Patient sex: F
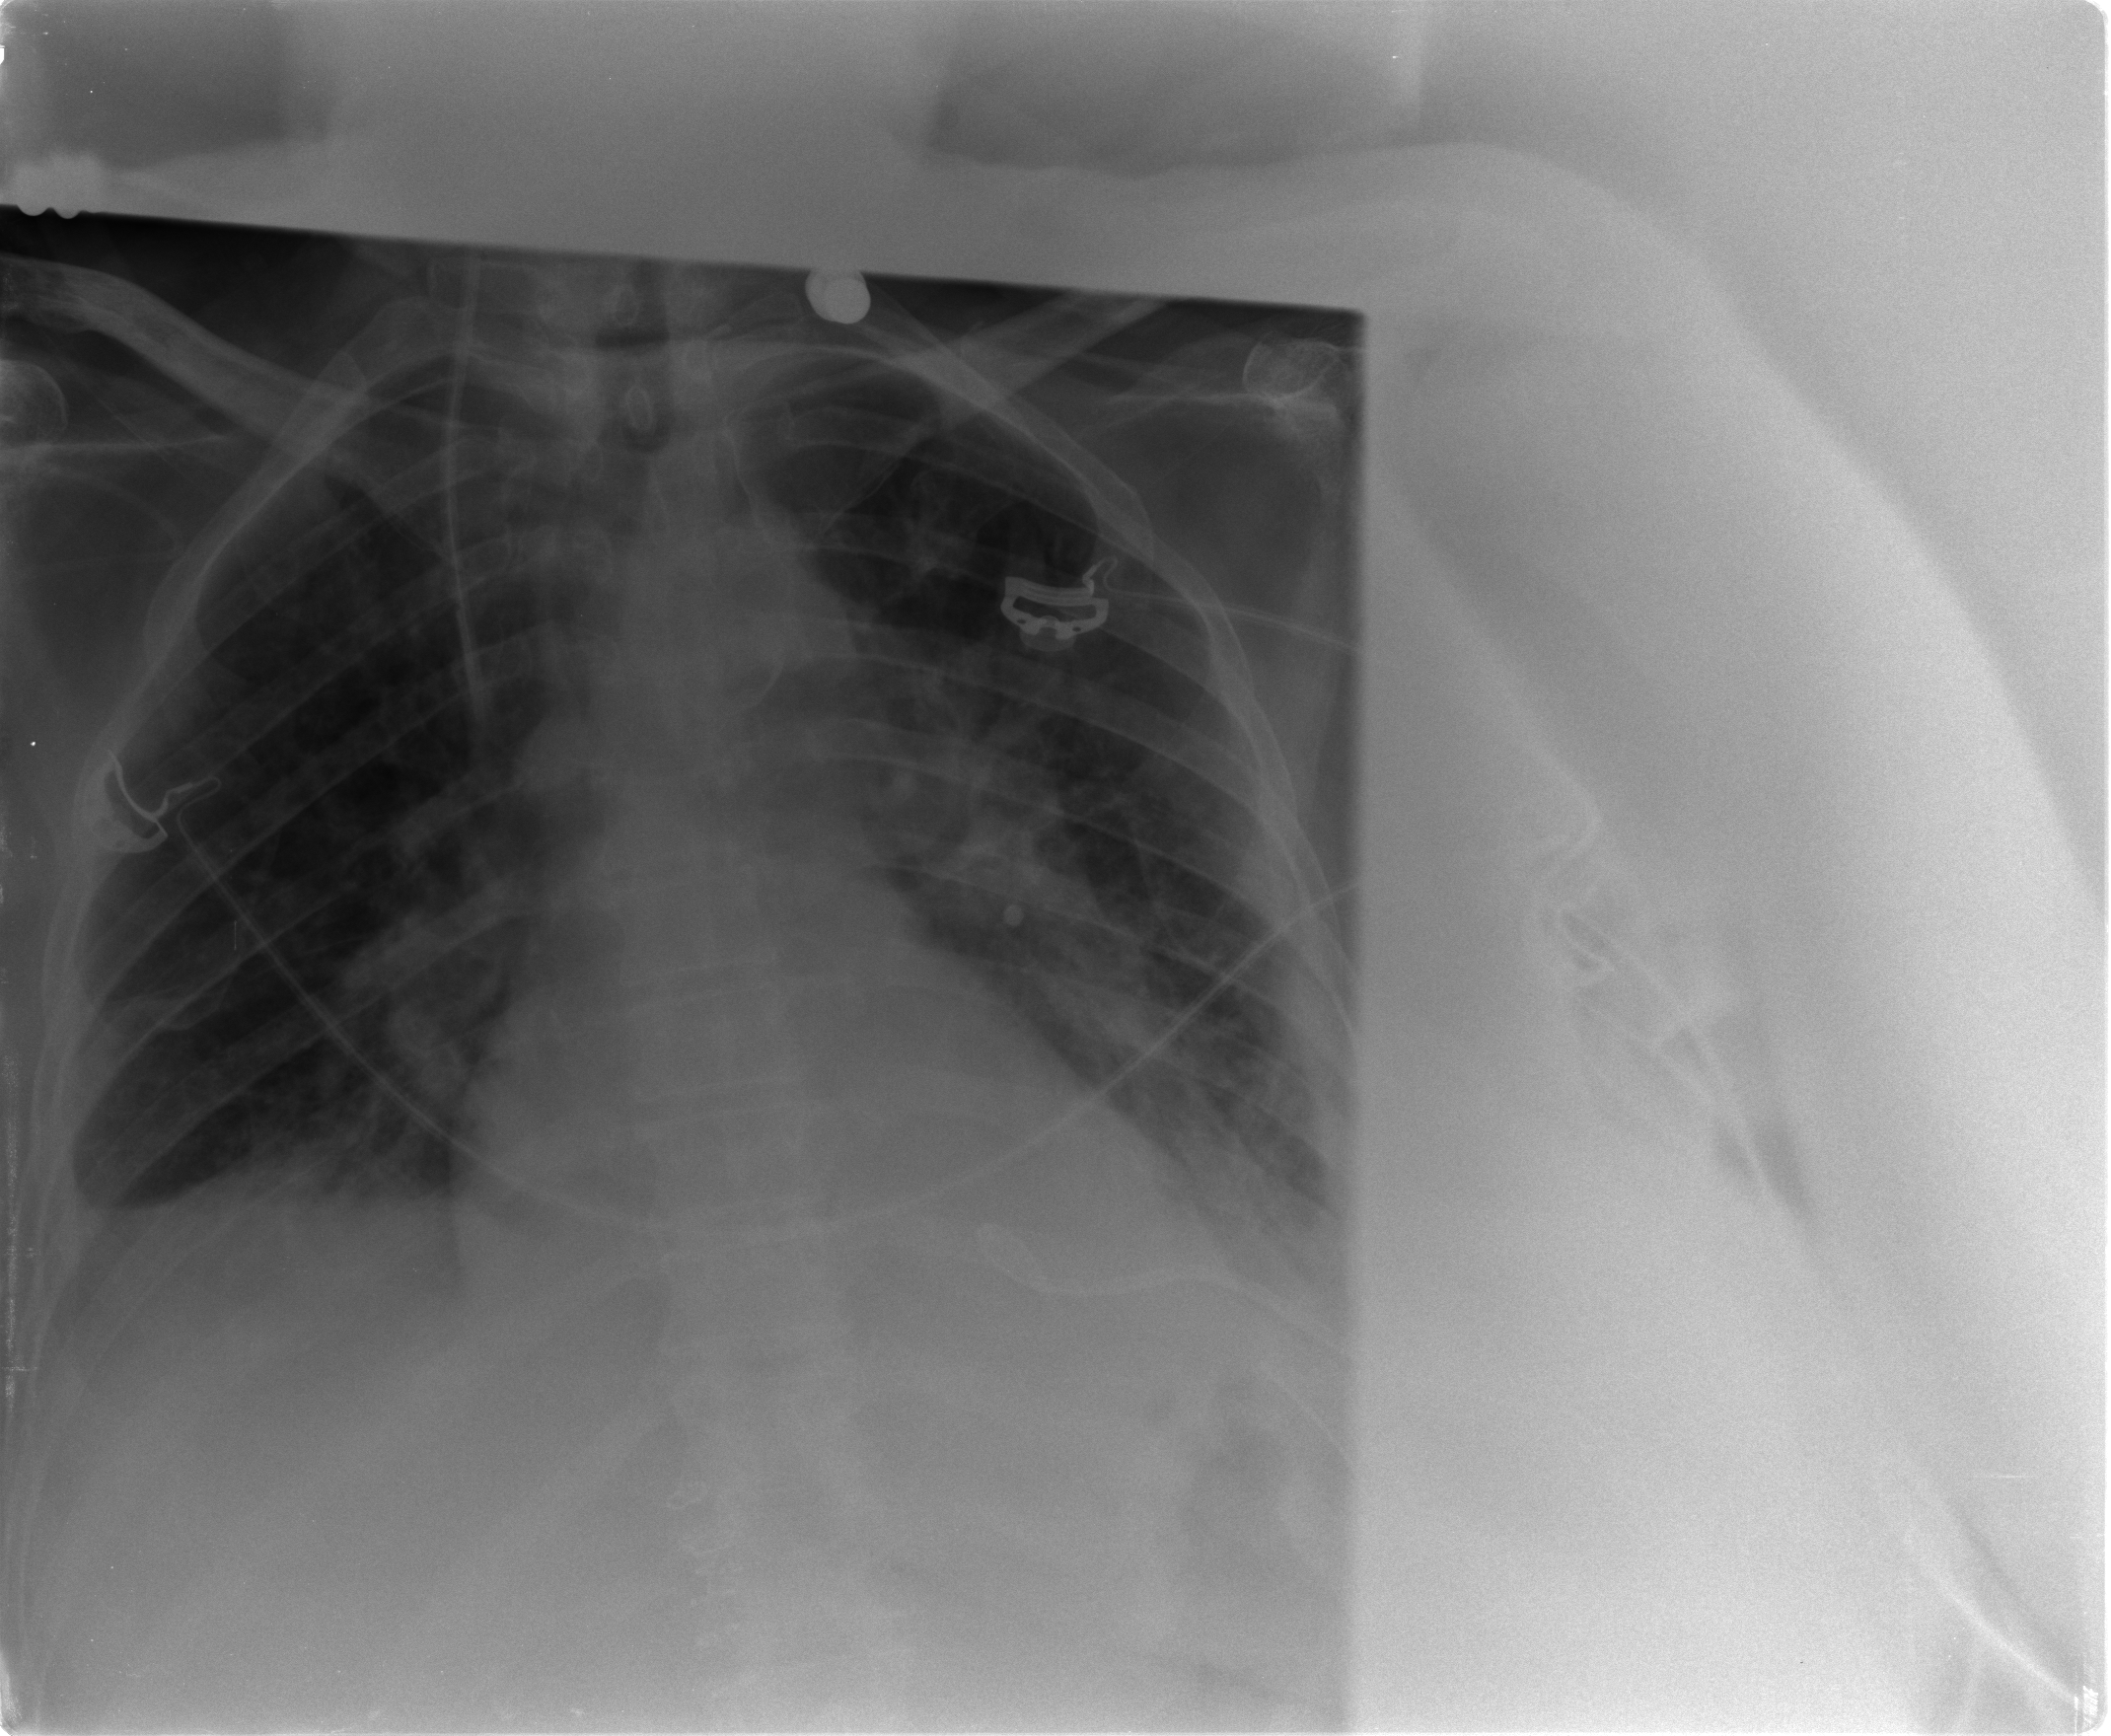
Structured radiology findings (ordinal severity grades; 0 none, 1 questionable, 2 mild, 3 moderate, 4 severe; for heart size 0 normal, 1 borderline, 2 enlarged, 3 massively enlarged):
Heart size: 0
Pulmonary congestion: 2
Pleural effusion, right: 2
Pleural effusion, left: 2
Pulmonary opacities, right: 0
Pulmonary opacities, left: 2
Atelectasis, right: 2
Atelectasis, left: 2